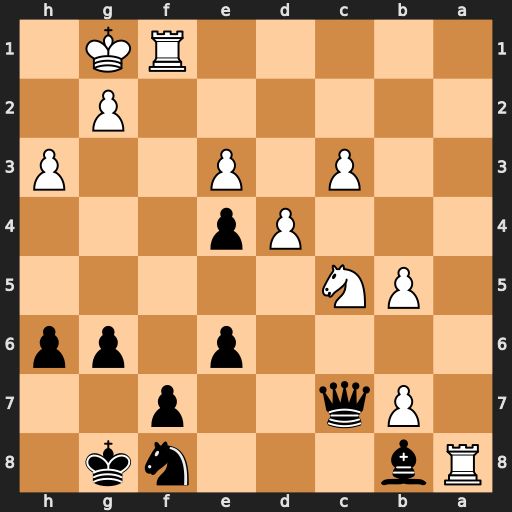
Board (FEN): Rb3nk1/1Pq2p2/4p1pp/1PN5/3Pp3/2P1P2P/6P1/5RK1
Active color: b
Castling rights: -
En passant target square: -
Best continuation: Qh2+ Kf2 Bg3+ Ke2 Qxg2+